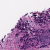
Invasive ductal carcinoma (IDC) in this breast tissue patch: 1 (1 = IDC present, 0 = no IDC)